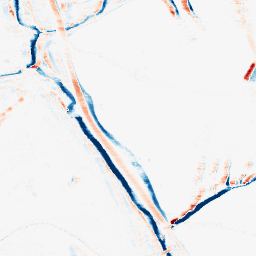
Category: morphological
Decomposition family: morphological_rect
Decomposition parameters: operation: average
width: 10
height: 3
Upsampling method: quartic
Upsampling parameters: scale: 8
Upsampling scale: 8